Field crop: maize
Growth stage: 1
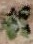
Species: chenopodium